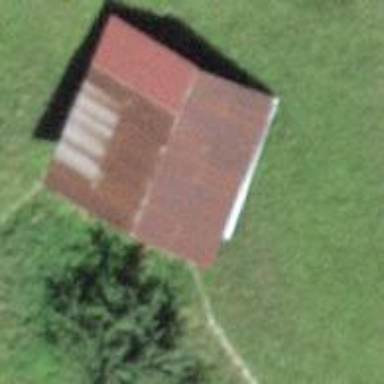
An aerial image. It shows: Barn.